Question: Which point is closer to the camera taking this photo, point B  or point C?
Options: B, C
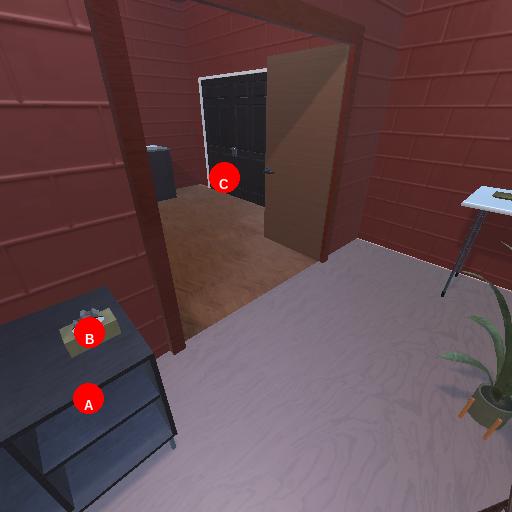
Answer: B